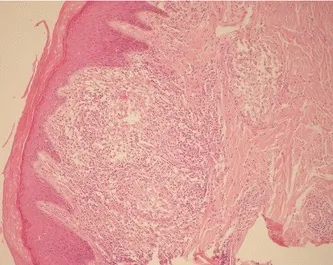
Skin's section: a chronic granulomatous process, with epitelioid histiocytes, rare multinuclear giant cells sorrounded by lymphocytes without central necrosis.
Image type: pathology (h&e)